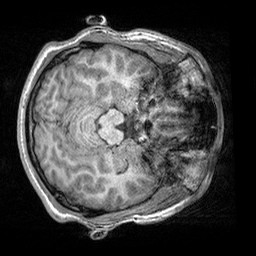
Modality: T1w
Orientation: axial
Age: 19
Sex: male
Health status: healthy
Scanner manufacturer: siemens
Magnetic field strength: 3 T
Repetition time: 2.3 s
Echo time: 0.00303 s